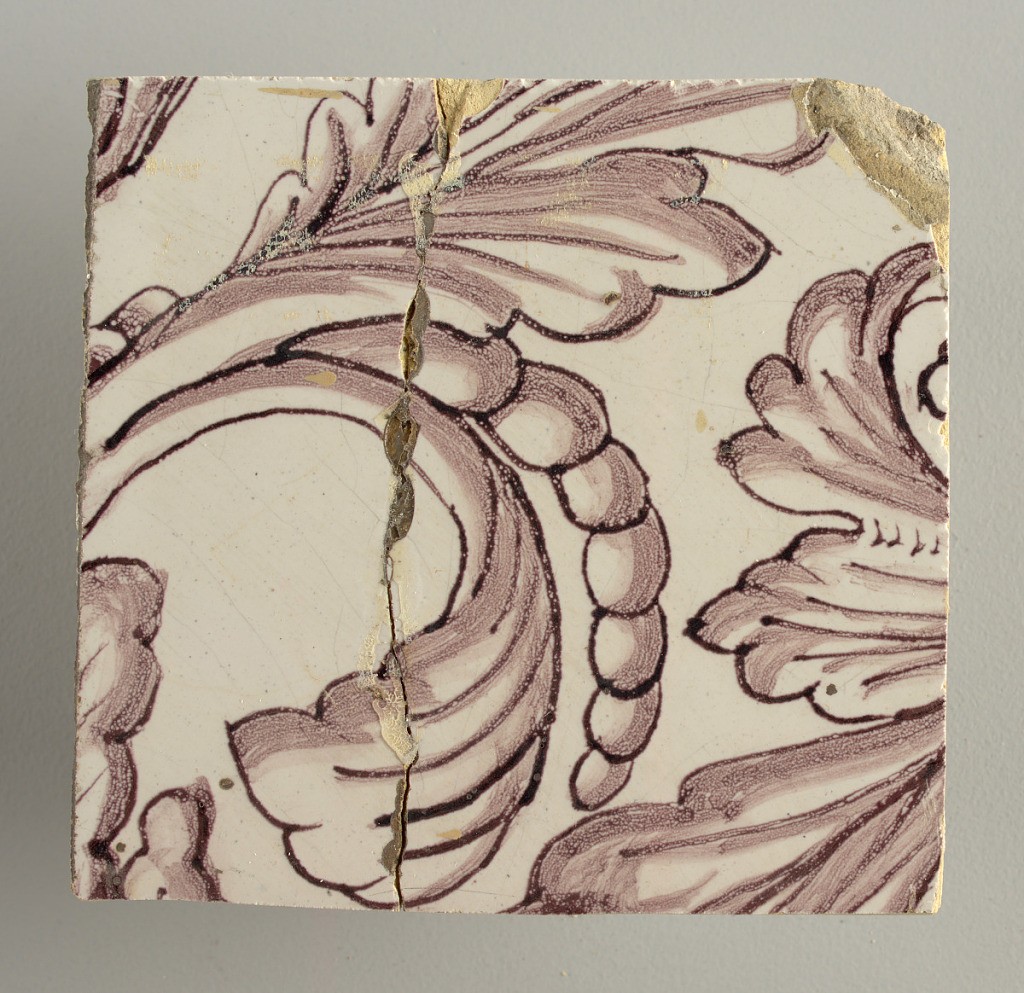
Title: Wall facing
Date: ca. 1725
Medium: Tin-glazed earthenware, underglaze
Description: Horizontal rectangle.  Thirty-seven tiles wide and twenty-one high with opening for door or window nineteen and one-half tiles high and twelve wide.  To left and right of opening, centered canopy above. Left, woman representing Hope, right, a sculputure urn.  Centered above opening, a mascaron.  Arabesque design of foliage.